Field crop: maize
Growth stage: 2
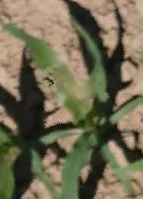
Species: maize